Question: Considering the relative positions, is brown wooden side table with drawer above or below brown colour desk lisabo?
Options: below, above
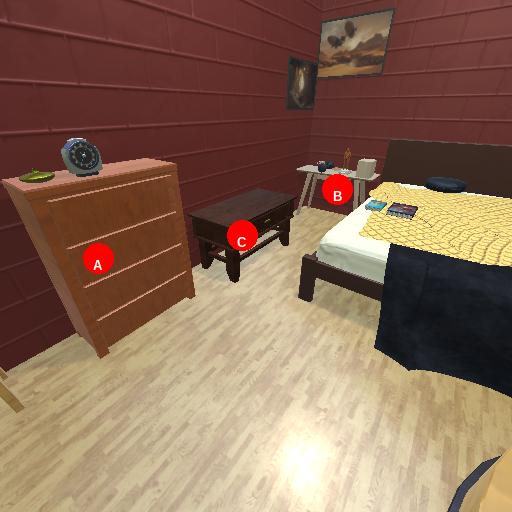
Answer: below